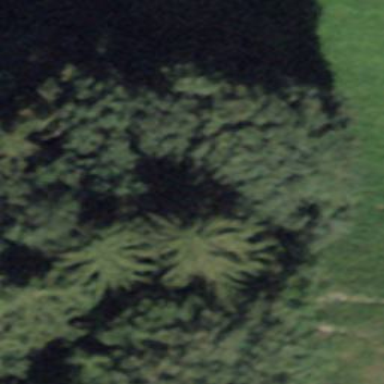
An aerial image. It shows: Forest area.